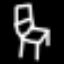
Label: chair